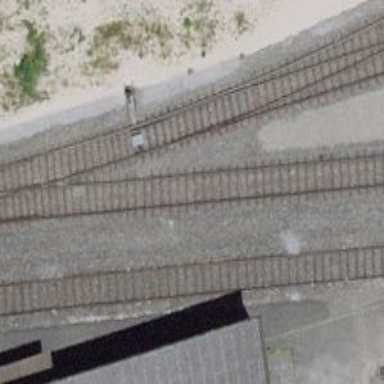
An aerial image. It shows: Railway switch.